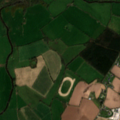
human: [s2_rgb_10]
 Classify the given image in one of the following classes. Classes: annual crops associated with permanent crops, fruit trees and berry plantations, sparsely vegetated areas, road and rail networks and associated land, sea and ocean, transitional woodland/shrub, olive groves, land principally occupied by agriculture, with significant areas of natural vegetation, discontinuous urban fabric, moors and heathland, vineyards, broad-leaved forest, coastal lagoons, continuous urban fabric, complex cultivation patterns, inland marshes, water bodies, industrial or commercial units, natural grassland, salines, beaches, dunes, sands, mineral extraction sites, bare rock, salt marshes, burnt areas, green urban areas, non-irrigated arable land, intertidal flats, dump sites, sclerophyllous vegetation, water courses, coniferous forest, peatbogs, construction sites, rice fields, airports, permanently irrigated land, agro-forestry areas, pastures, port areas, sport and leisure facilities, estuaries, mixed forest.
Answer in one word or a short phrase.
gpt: non-irrigated arable land, pastures